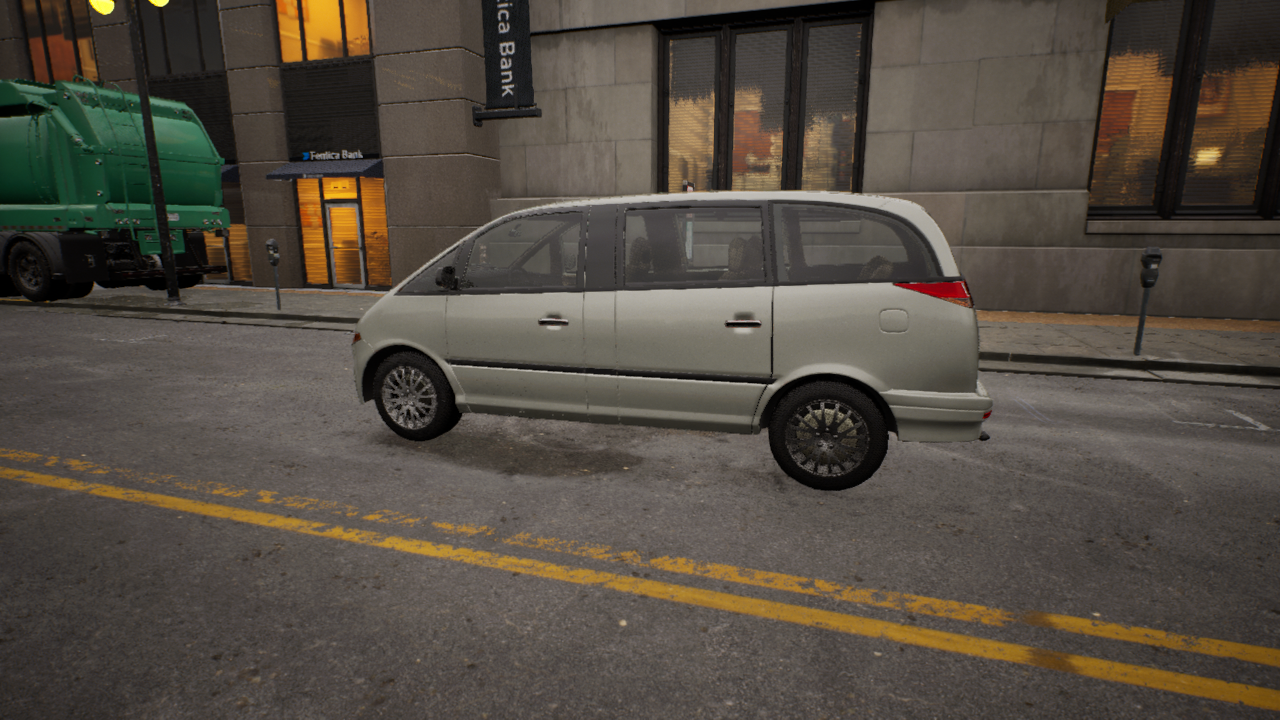
Venue: downtown
Lighting: golden hour
Vehicle rig: minivan